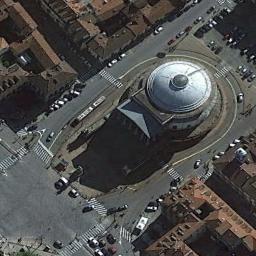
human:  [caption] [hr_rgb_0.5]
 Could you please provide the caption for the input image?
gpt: There is a church with a white circular roof next to the roads .

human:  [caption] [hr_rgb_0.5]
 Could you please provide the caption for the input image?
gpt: This is a circular church .

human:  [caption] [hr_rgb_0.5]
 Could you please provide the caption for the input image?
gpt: The church with a circular roof is surrounded by some roads .

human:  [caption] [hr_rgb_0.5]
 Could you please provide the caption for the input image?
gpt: A church built in the center of the city, The roof of the church has a round shape, And the church is surrounded by many roads .

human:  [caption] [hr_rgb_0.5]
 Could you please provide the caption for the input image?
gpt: There are some cars on the road near the church .